Question: I'm new to OpenGl ES. I'm trying to build a sphere not using any manuals, tutrials...
I have succeded to achieve my goal. I can draw a sphere using TRIANGLE_STRIP. And the number of meridians/horizontals I specify before drawing.
Everything works fine when I have less then 256 indexes for vertixes. I tried to use GLushort instead of GLubyte but the picture changed a lot.
'''
GLubyte *Indices;
...
glBufferData(GL_ELEMENT_ARRAY_BUFFER, sizeof(GLubyte) * (meridians * (horizontals * 2 + 2)), Indices, GL_STATIC_DRAW);
...
Indices = malloc(sizeof(GLubyte) * (meridians * (horizontals * 2 + 2)));
'''
Thats where I change byte to short.
<URL>
What should I do?
Here are the pictures where I change byte to short

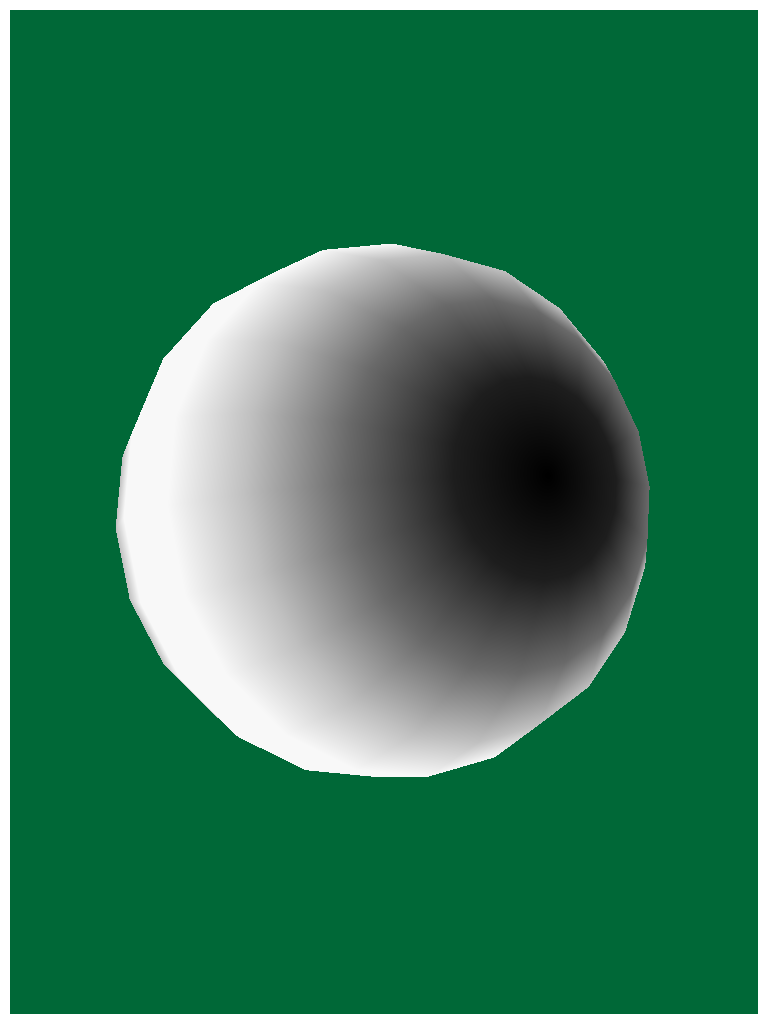
Answer: Looks like you forgot to change the following line:
'glDrawElements(GL_TRIANGLE_STRIP, (meridians * (horizontals * 2 + 2)), GL_UNSIGNED_BYTE, 0);'
This indicates that there are a number of indices to be render, and each one is the size of an unsigned byte (most likely 8 bits, but the actual number is platform specific...very very very rarely is it not 8 bits though). However, you have filled an array of indices that are the size of unsigned shorts (probably 16 bits) so what will end up happening is that each of your numbers will be read twice. Once with the "first" 8-bits, and once with the "second" (endian will determine whether high or low order comes first). Since a lot of your indices (the majority?) are under 255, then there are going to be a lot of vertices that turn into "0" since the higher 8 bits are all 0. On top of that, you will only render half of your indices.
So, you need to indicate to OpenGL that it needs to draw these indices as unsigned shorts instead by changing the above line to this:
'glDrawElements(GL_TRIANGLE_STRIP, (meridians * (horizontals * 2 + 2)), GL_UNSIGNED_SHORT, 0);'